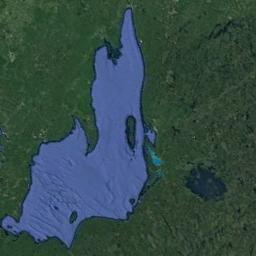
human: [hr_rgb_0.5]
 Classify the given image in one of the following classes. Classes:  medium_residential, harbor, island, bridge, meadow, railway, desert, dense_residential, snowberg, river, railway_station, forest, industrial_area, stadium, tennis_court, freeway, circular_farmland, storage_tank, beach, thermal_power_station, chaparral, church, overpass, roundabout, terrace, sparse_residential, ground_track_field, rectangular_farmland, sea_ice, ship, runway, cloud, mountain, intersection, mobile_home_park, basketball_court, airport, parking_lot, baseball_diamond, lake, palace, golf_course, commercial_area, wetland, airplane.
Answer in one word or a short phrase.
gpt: lake